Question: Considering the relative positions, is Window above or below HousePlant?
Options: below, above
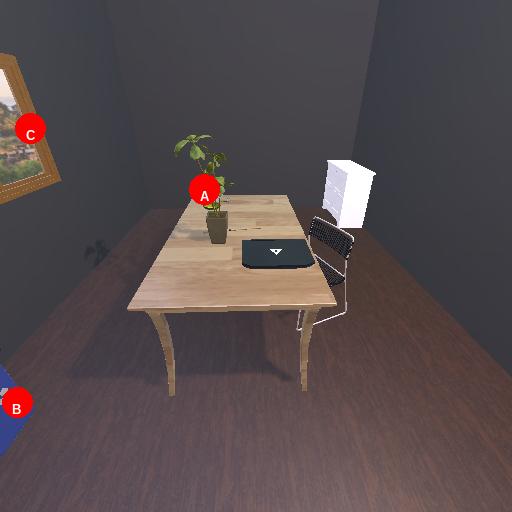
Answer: below